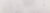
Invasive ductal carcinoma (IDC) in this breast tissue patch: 0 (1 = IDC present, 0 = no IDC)